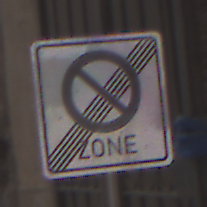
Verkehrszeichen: EndeEingeschraenktesHalteverbotZone
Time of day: Midday
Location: Outdoor (Urban)
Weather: PartlyCloudy
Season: NotSpecified
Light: Natural